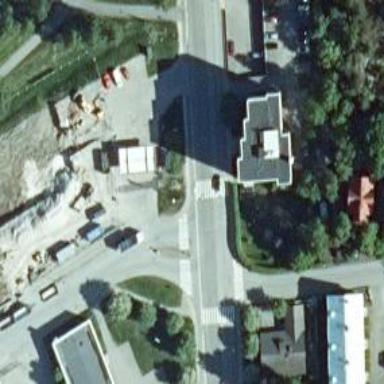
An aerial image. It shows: Asphalt footway with uncontrolled crossing.